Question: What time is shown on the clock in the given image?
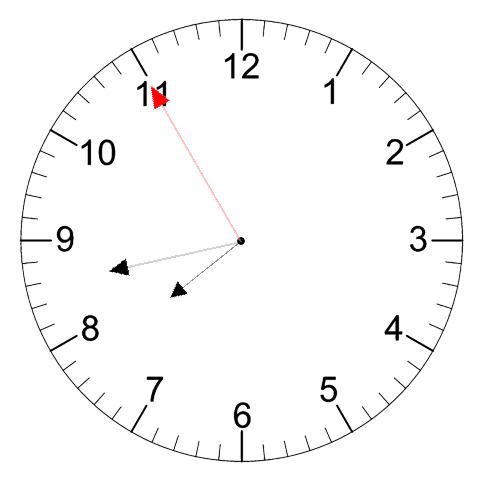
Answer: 07:42:55